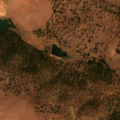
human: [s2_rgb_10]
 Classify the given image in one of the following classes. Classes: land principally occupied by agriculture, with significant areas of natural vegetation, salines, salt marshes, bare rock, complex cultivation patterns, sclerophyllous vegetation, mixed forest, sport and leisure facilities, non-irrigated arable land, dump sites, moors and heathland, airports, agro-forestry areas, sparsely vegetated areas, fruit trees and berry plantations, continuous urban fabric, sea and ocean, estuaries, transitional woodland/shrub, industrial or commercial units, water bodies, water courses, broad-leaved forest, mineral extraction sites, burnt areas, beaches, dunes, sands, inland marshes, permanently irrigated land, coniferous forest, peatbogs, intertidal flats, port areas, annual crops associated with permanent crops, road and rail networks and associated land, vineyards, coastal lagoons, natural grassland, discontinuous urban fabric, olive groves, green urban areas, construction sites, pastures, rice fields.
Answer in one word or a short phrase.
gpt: non-irrigated arable land, permanently irrigated land, agro-forestry areas